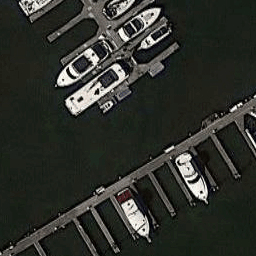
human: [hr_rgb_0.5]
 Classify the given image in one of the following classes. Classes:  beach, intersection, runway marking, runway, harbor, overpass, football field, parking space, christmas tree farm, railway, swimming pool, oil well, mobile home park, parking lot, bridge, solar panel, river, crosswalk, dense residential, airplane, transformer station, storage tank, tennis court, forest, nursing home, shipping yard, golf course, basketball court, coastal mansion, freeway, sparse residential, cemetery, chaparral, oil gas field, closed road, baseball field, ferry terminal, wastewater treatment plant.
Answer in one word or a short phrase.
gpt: harbor